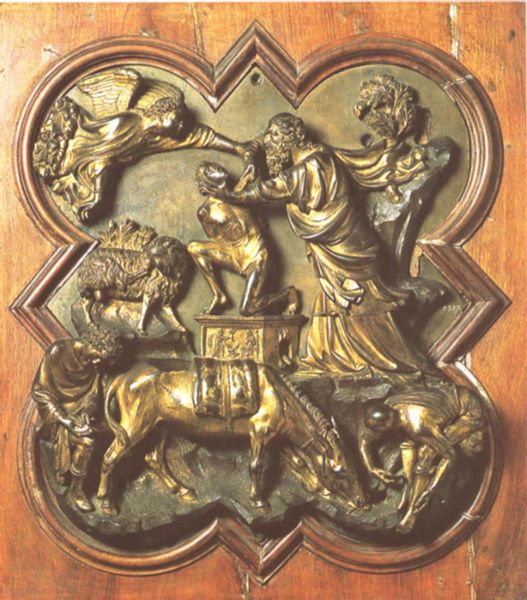
Titel: Entwurf zu den Türen des Baptisteriums San Giovanni in Florenz, Opferung Isaaks
Künstler: Filippo Brunelleschi
Institution: Florenz, Bargello
Schlagwörter: flügel, kampf, braun, szene, tür, hochformat, alt, bart, rahmen, sockel, gold, arbeit, bauern, esel, pferd, engel, sattel, relief, bogen, grasen, tafel, metall, plastik, schaf, zweig, knien, portal, holztafel, heilige, isaak, opfer, aufhängen, heilig, ziege, pass, botschaft, relif, ghiberti, vierpass, staute, zicklein, verkündung, jakob, biblische szene, masser, türtafel, passig